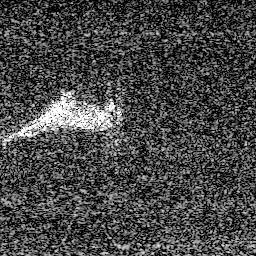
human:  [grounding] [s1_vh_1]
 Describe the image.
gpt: In the satellite image, there is  <ref>1 large ship </ref> <box>[[10, 37, 48, 52, 0]]</box> located at left.